Question: I'm working on the <URL> and we are facing a css issue in our 0.13 release : the css inline code is filling the space to the right.
In short we flavored inline code using the '<code>' tag and for a strange reason the space to the right is filled as inline code as well. The generated html is as dollowed in the source by Shpinx (I intentionally left it as it is in the file in case it's a just a matter of indentation):
'''
<li class="toc-h2 nav-item toc-entry"><a class="reference internal nav-link" href="#the-gallery-grid-directive">The <code class="docutils literal notranslate"><span class="pre">gallery-grid</span></code> directive</a></li>
'''
and the shown result can be seen in the secondary sidebar of this <URL>:

anyone could explain why the css is extending to the space placed on the right side?
## note
I don't know what css would be relevant to share, I'll update the question if someone want more specific insight
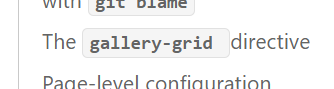
Answer: Thanks for your answers, unfortunatelly the solution was hidden deeper than the html/css rendering.
For anyone dropping by:
The Sphinx framework is using 'prettify()' from 'beautifulsoup' to output the production website. The paradigm is to put each tag on a single line including all the inline ones, creating extra spaces everywhere.
So the real rendered HTM was:
'''
<li class="toc-h2 nav-item toc-entry">
<a class="reference internal nav-link" href="#the-gallery-grid-directive">
The
<code class="docutils literal notranslate">
<span class="pre">
gallery-grid
</span>
</code>
directive
</a>
</li>
'''
preventing the prettify action I got the uglier but working line I set in the question.
'''
<li class="toc-h2 nav-item toc-entry">
<a class="reference internal nav-link" href="#the-gallery-grid-directive">The <code class="docutils literal notranslate"><span class="pre">gallery-grid</span></code> directive</a>
</li>
'''
<URL>
Here is a small codepen to see the diff between the 2 configs: <URL>